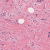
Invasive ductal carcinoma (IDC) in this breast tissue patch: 1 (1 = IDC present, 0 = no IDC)